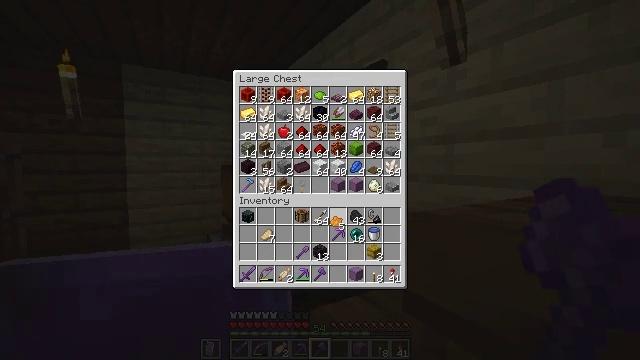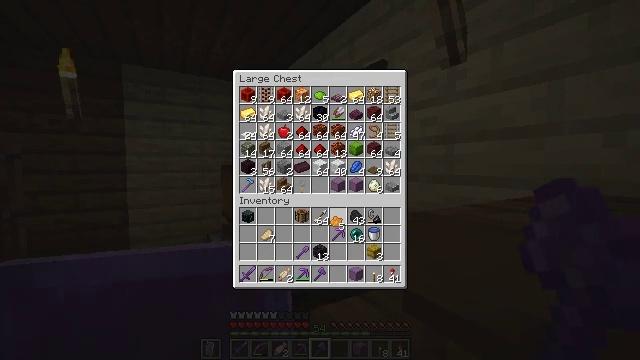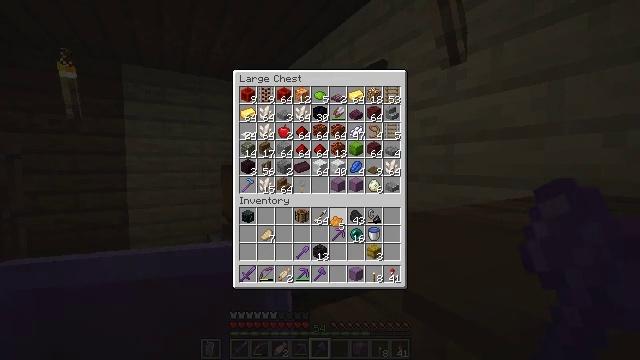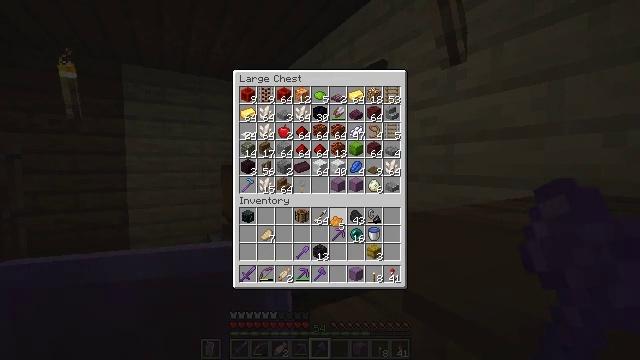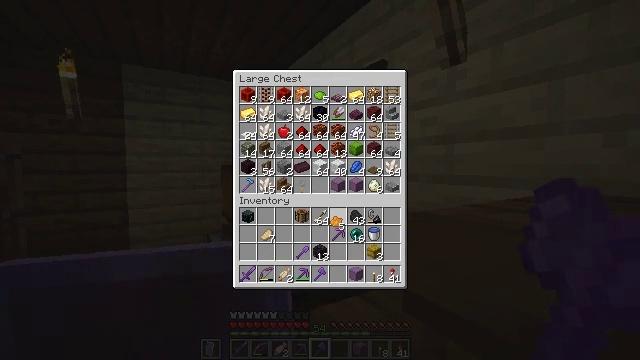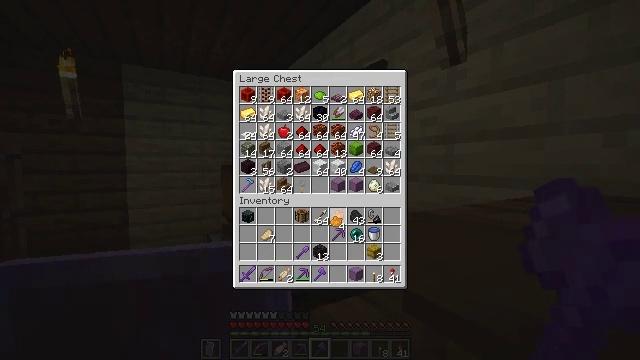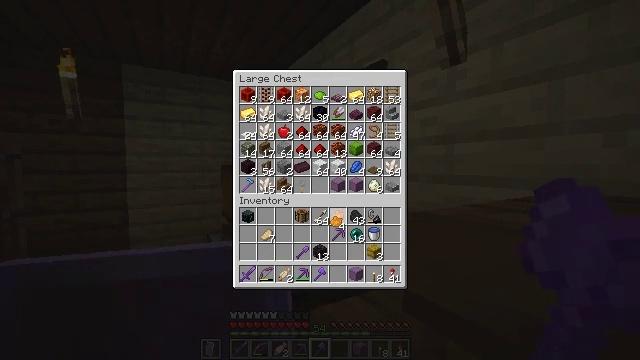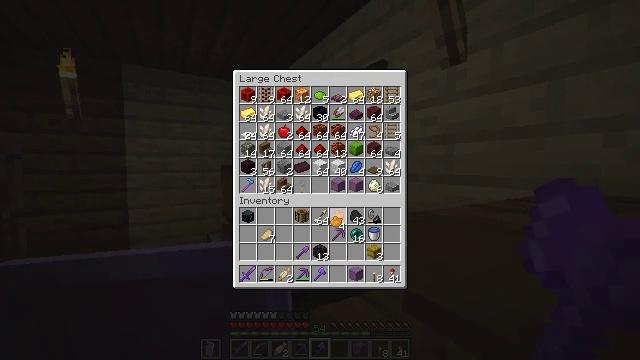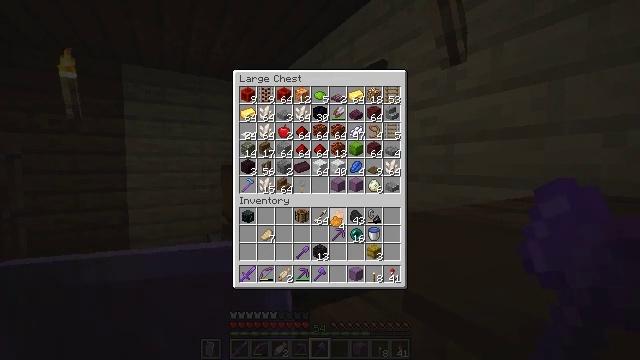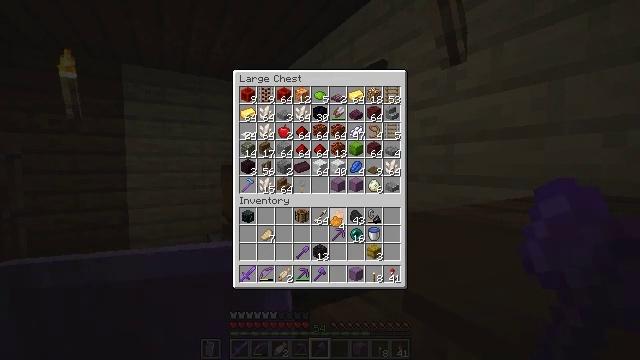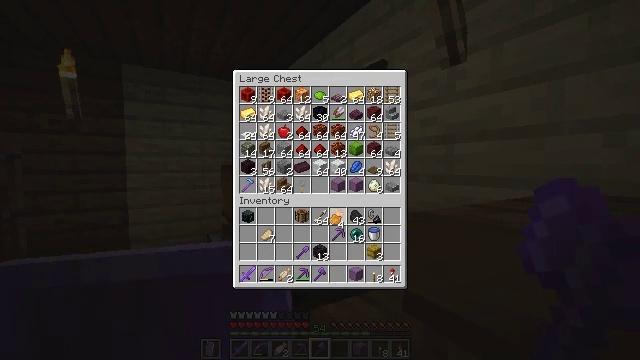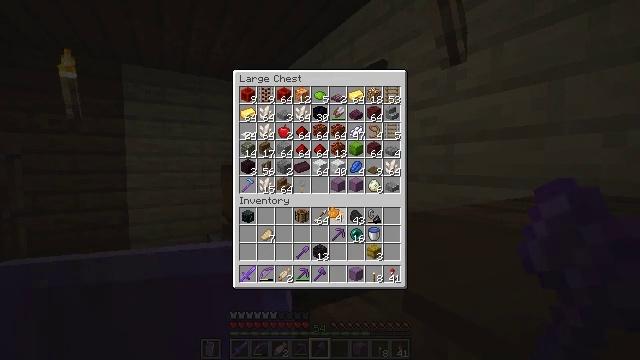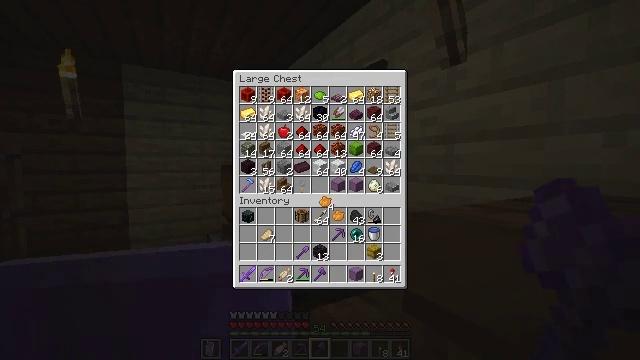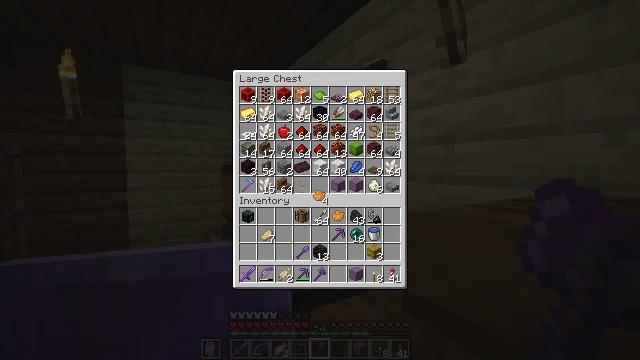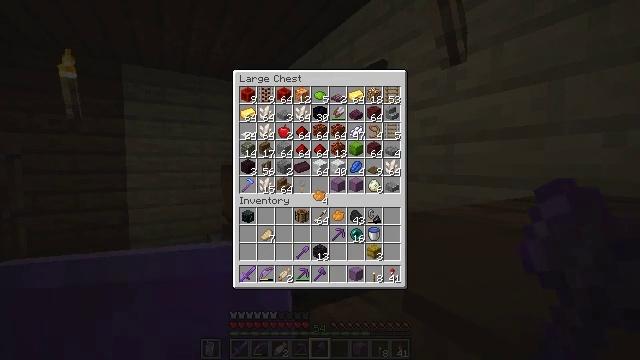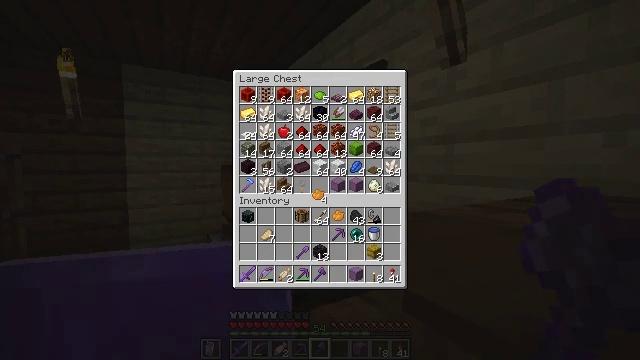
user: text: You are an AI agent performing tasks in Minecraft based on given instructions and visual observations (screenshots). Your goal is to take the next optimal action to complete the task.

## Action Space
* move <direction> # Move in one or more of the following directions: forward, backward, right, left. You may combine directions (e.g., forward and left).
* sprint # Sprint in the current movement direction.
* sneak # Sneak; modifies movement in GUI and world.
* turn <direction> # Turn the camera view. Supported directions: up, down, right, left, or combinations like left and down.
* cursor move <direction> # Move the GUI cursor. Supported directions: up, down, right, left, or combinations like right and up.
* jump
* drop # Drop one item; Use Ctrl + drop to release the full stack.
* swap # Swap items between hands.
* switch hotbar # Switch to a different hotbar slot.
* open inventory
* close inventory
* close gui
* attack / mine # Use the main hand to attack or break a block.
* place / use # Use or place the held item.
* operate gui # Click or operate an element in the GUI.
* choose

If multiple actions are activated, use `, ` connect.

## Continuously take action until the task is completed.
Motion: motion action
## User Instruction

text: craft item orange shulker box
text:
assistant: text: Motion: no_op
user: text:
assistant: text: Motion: use / place
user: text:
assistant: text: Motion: use / place
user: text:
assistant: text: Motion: use / place
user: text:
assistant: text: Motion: no_op
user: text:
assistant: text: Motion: no_op
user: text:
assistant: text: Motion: no_op
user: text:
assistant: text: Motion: no_op
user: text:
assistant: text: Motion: no_op
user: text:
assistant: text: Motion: no_op
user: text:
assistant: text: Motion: no_op
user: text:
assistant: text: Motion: turn left and up
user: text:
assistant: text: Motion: no_op
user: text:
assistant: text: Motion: no_op
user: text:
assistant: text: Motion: no_op
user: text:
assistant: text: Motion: no_op
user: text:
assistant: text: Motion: no_op
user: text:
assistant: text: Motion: no_op
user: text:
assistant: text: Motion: no_op
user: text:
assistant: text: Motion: no_op
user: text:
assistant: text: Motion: no_op
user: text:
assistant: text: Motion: no_op
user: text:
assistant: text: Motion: no_op
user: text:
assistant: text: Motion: no_op
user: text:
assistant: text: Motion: no_op
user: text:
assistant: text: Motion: no_op
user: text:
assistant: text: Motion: attack / mine
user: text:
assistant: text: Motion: attack / mine
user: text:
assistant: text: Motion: attack / mine
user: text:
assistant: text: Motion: no_op